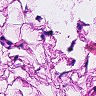
Metastatic tissue present: no